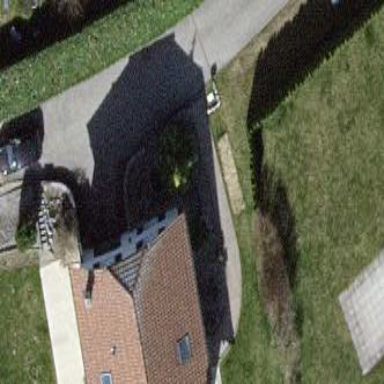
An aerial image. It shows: Simple and straightforward house.